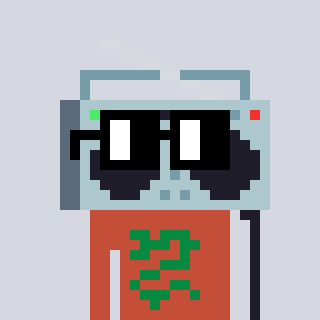
a pixel art character with square black glasses, a boombox-shaped head and a rust-colored body on a cool background